Interaction volume radius: 5 \u00c5
Interaction volume height: 15 \u00c5
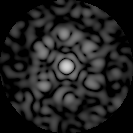
Disorder parameter: 0.6844